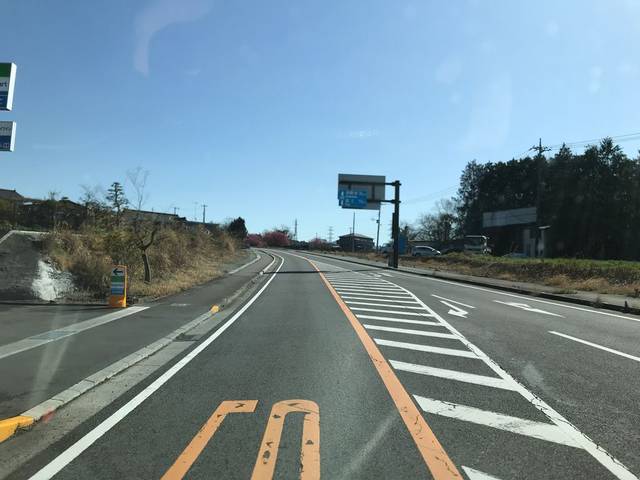
Region: Japan
Coordinates: 35.265, 138.634